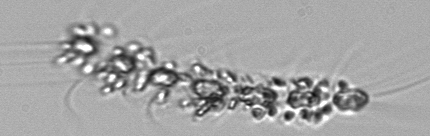
Label: Chaetoceros_didymus_TAG_external_flagellate